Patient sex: F
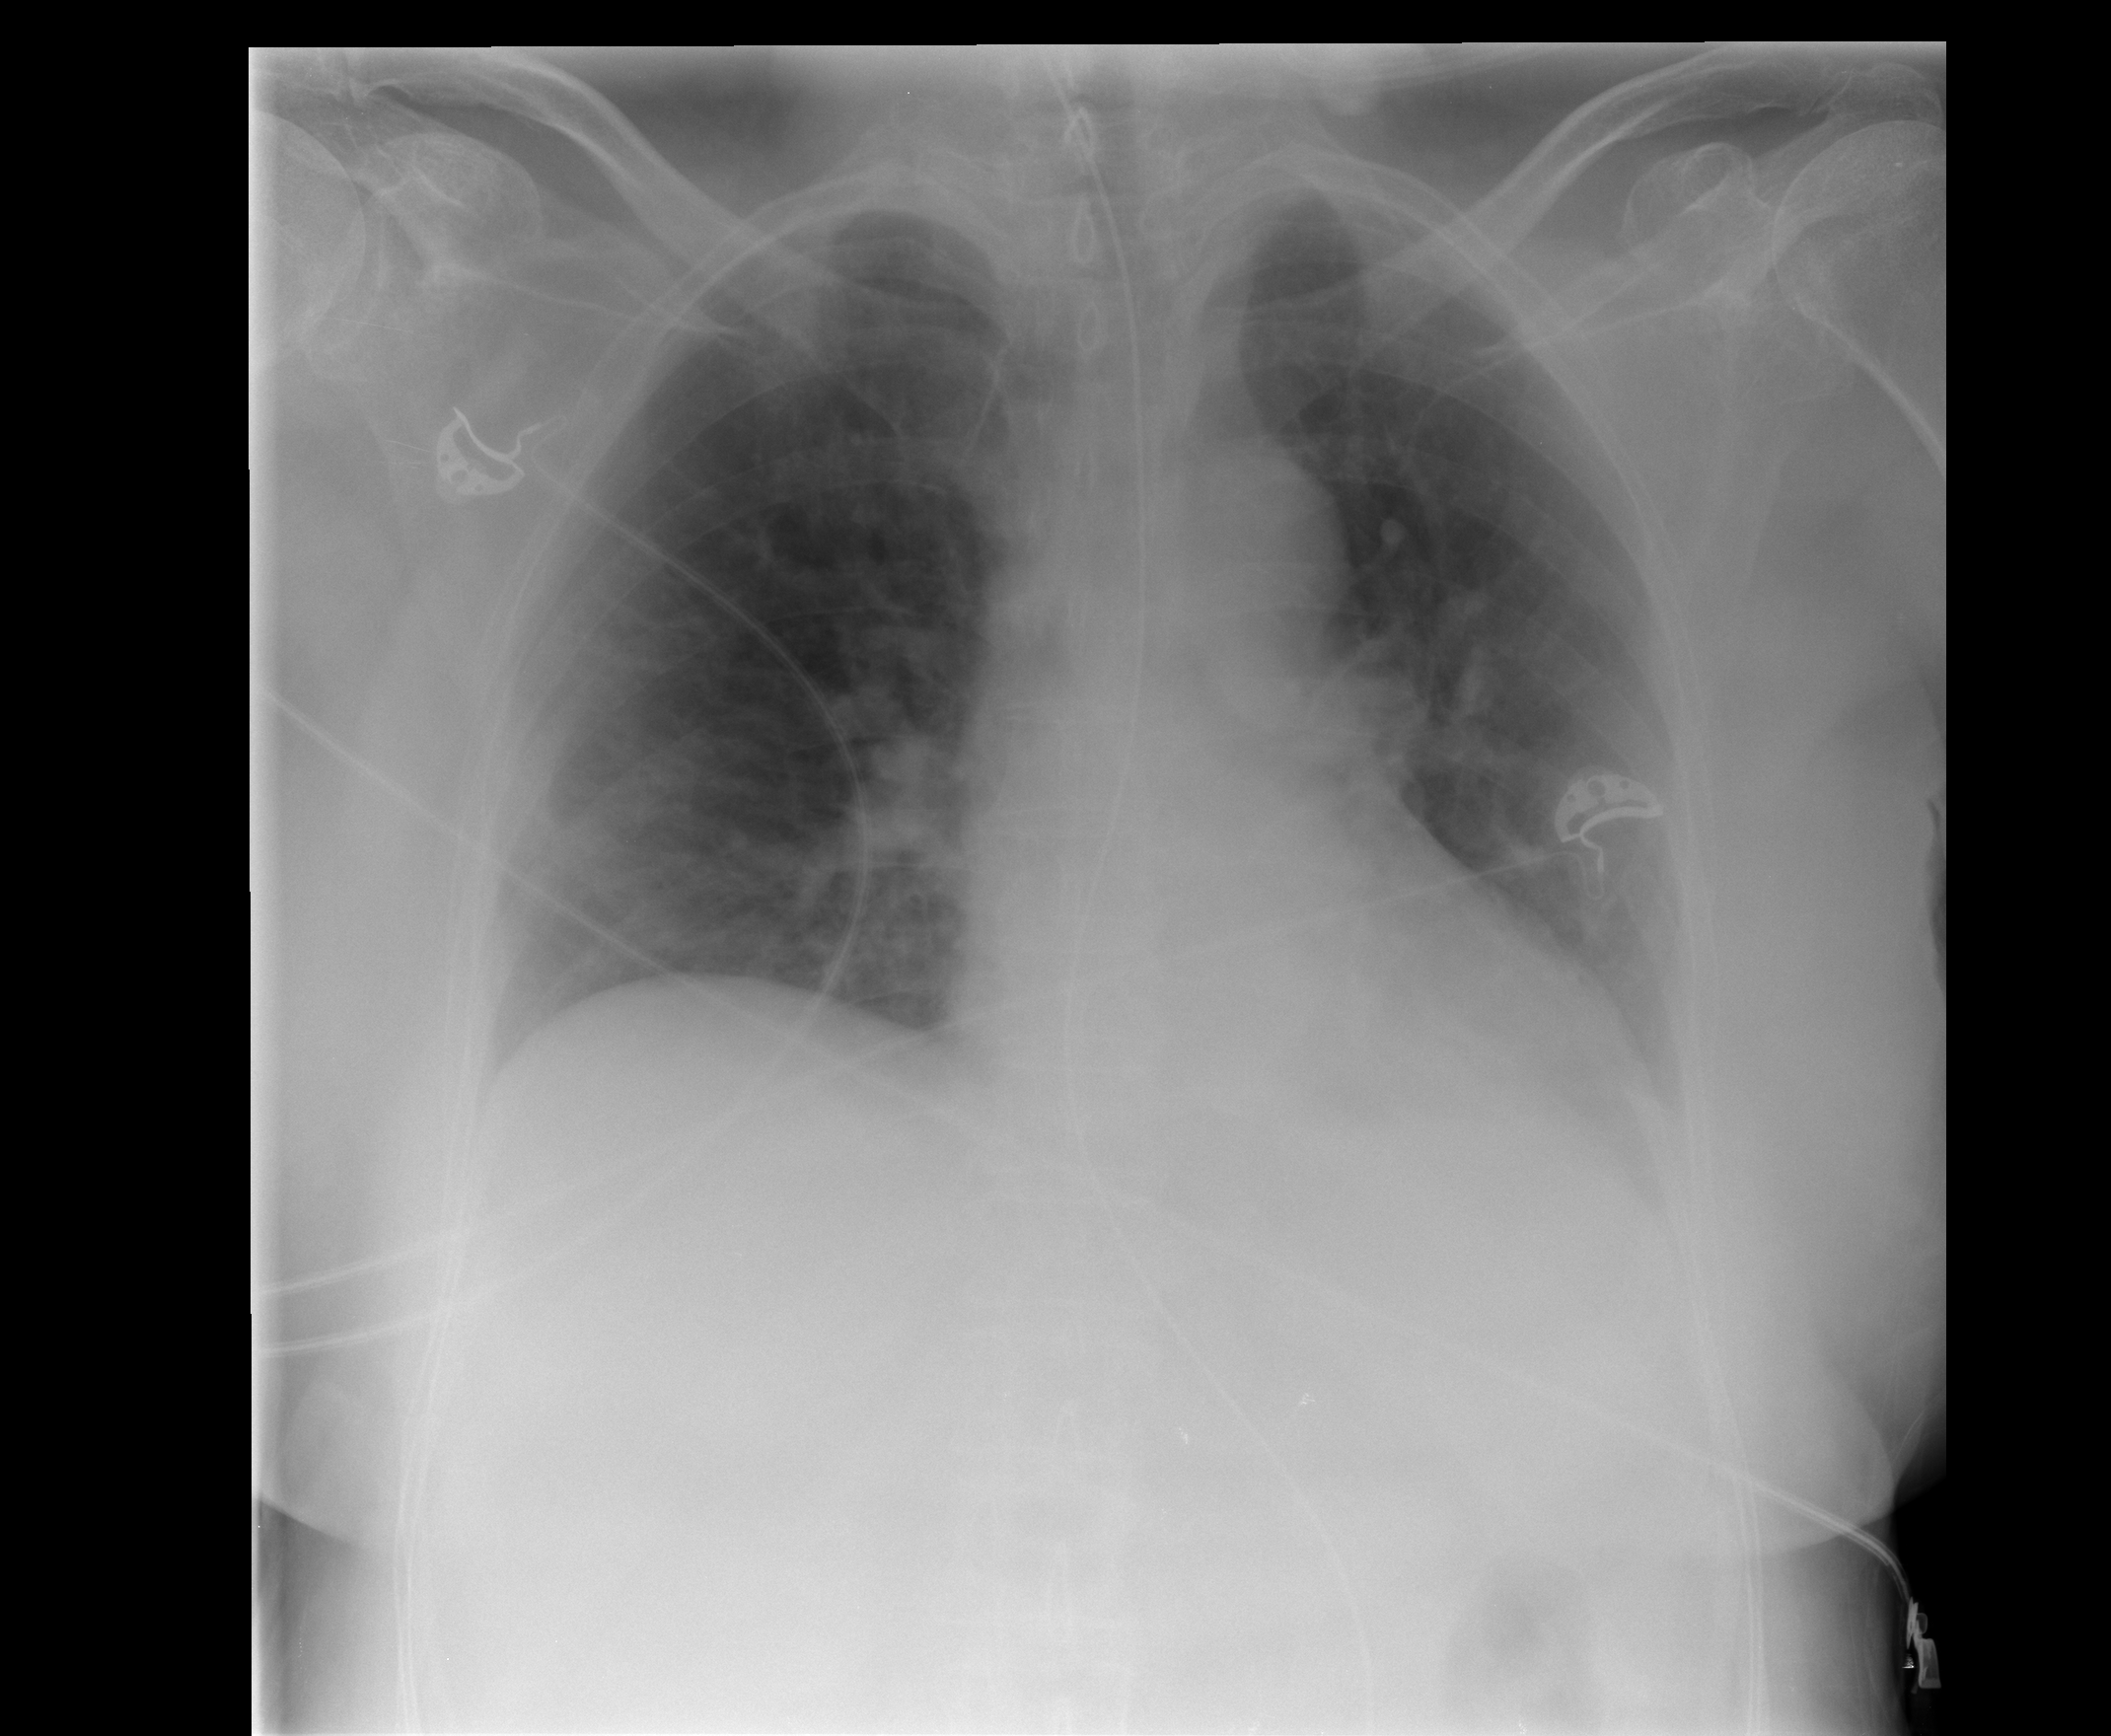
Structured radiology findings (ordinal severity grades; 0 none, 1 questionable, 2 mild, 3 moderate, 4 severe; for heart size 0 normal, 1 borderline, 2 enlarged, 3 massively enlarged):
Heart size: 1
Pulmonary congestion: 1
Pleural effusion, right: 0
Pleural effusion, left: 0
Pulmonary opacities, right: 2
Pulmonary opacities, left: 0
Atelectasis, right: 0
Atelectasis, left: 1